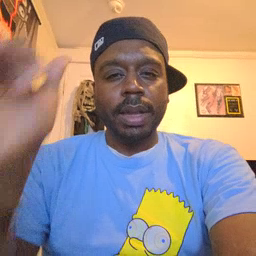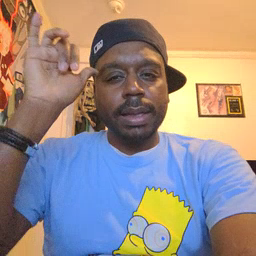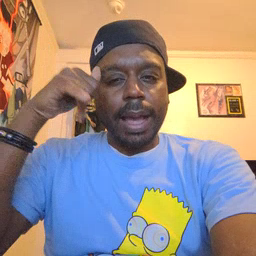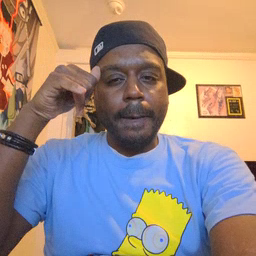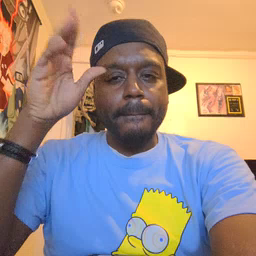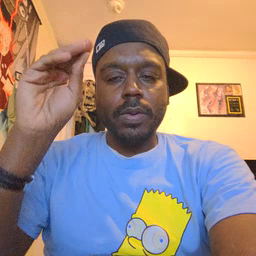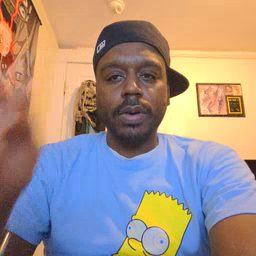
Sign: cowboy